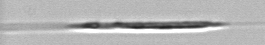
Label: Rhizosolenia